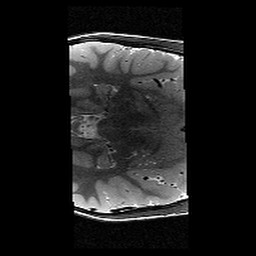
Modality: T2w
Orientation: axial
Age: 10
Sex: male
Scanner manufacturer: siemens
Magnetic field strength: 3 T
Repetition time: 9.23 s
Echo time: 0.067 s